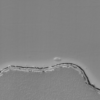
Label: not_dusty